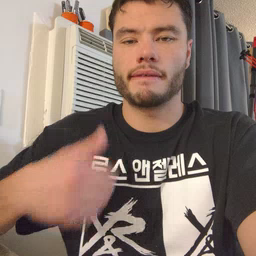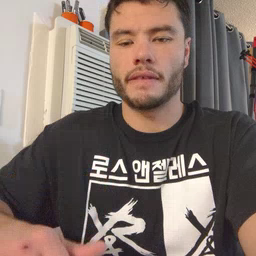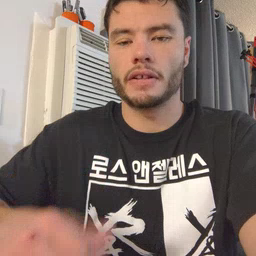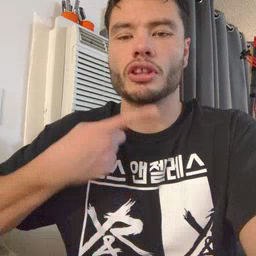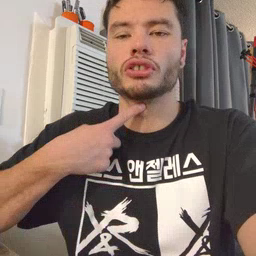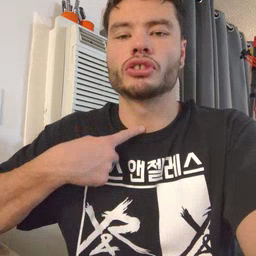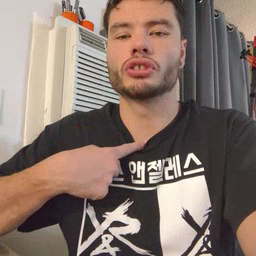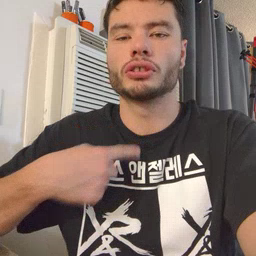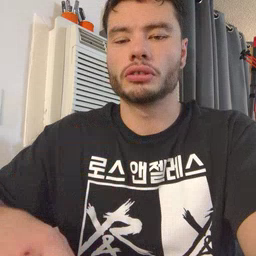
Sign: thirsty